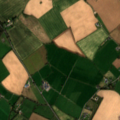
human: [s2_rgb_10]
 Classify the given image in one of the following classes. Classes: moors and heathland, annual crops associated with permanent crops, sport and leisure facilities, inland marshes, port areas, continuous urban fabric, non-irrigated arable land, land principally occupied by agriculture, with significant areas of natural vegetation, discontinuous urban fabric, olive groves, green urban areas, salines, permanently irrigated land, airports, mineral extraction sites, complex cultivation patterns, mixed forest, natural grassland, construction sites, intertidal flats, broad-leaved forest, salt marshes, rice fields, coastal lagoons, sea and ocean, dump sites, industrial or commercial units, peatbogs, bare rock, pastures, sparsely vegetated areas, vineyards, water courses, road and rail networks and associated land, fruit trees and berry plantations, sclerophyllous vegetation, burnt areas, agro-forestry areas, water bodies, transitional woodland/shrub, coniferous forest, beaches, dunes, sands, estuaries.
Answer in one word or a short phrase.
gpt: non-irrigated arable land, pastures, coniferous forest